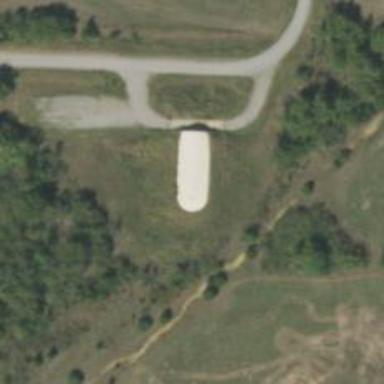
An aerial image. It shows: Military bunker.